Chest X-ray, AP view. Patient: 58 years old, sex F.
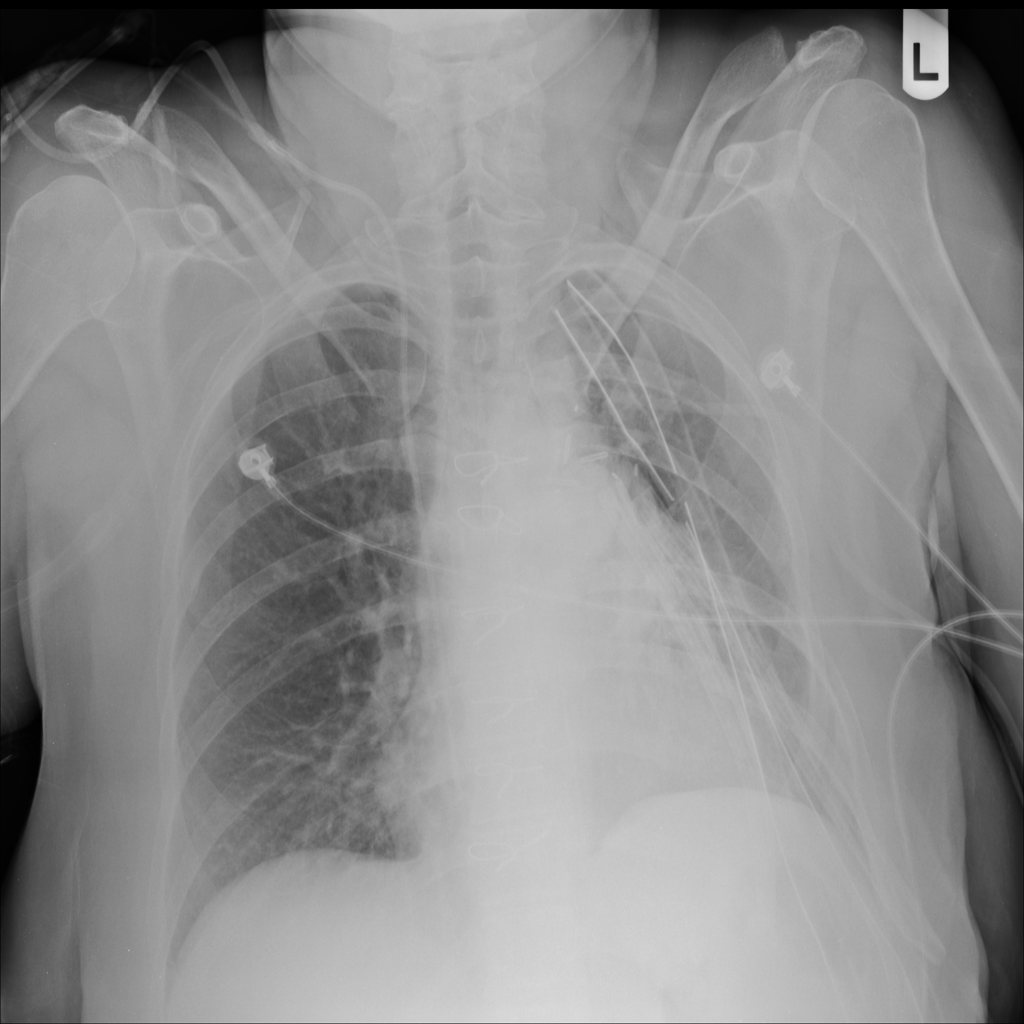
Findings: Pneumothorax